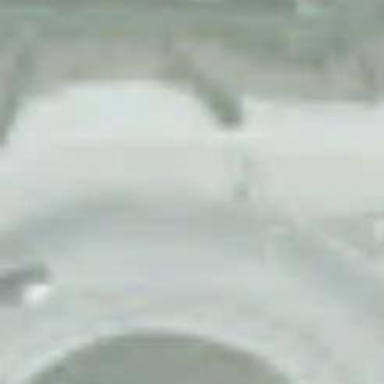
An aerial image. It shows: Secondary road around roundabout.